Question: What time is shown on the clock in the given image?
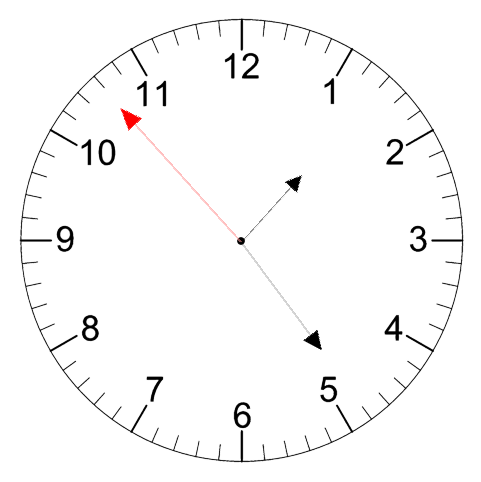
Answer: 01:23:53